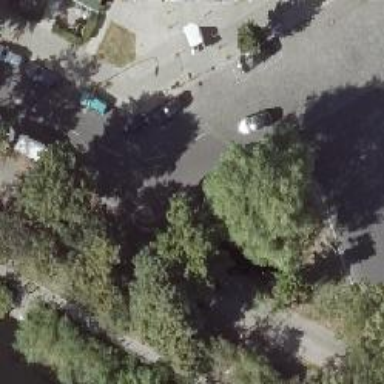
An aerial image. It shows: Unmarked crossing on footway.